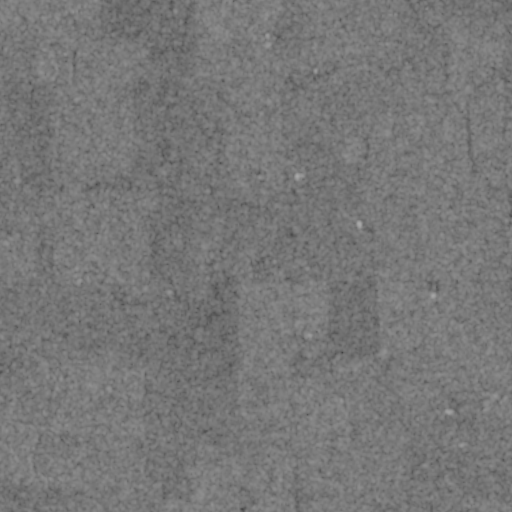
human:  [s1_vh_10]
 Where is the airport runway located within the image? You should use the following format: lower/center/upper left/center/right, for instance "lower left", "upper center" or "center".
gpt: The airport runway is located in the center left of the image.
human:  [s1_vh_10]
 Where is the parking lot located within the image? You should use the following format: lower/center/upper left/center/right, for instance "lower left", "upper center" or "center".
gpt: The parking lot is located in the lower center of the image.
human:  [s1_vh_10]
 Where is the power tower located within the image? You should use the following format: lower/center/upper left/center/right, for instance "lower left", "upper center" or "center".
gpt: The power tower is located in the right of the image.
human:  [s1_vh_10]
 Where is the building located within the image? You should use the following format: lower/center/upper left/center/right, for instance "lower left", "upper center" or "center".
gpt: There is no building in the image.

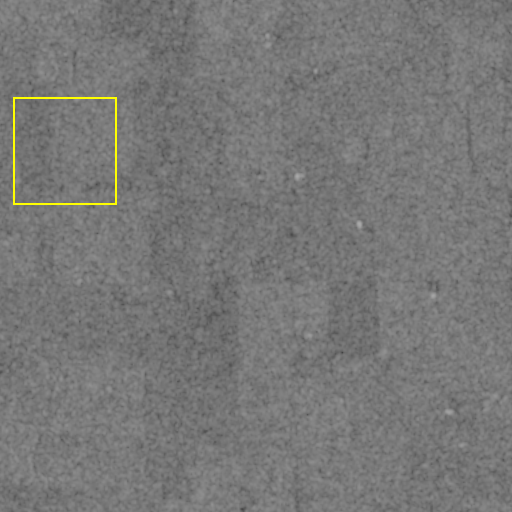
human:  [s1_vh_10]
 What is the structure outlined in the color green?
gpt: There is no green outline.
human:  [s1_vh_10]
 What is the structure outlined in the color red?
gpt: There is no structure outlined in red.